Question: Count the number of objects in the diagram.
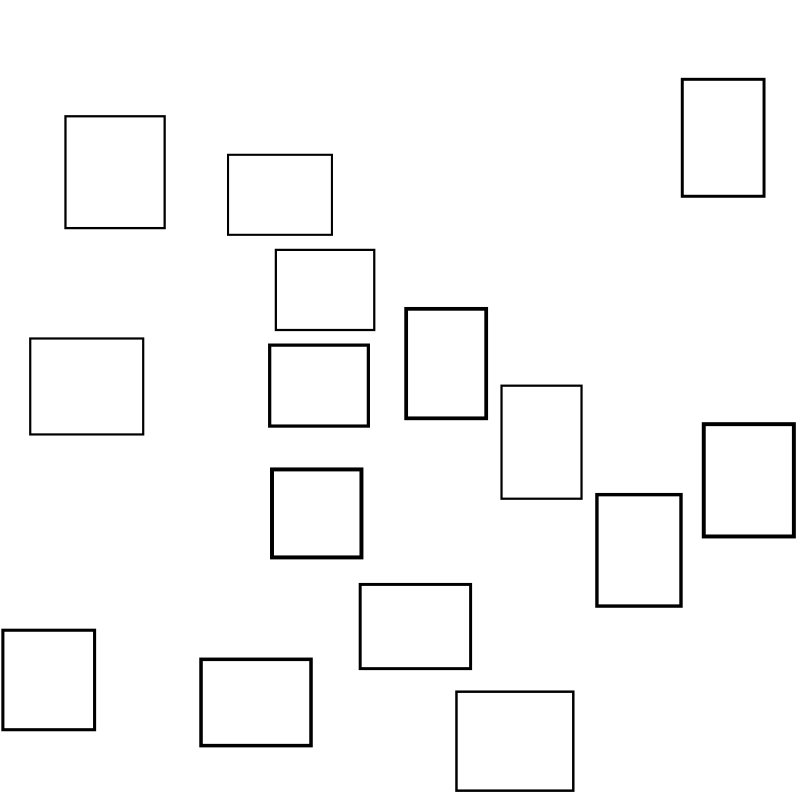
Answer: 15